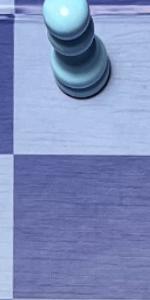
Label: Empty